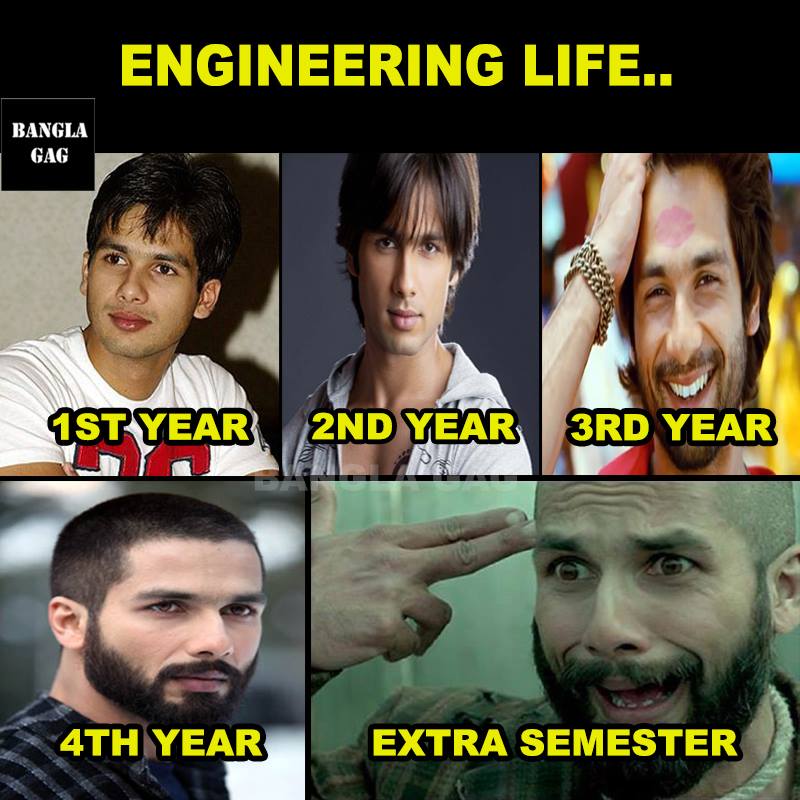
Caption: ENGINEERING LIFE     1ST YEAR   2ND YEAR    3RD YEAR     4TH YEAR     EXTRA SEMESTER
Label: non-hate